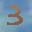
Label: 3